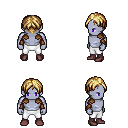
a pixel art fantasy rpg character, male body template, dark elf, purple skin, leather shoulder armor, white pants, blonde parted hairstyle, cloth bracers, maroon shoes, four views (front, back, left, right), 2x2 character sprite sheet, small pixel art, hard edges, no anti-aliasing